Question: Here is my homepage

I want to extend the of my image to fit the whole screen. I know that I have to adjust the 'height' attribute, I did that, and nothing seems to work.
### CSS
'''
.hero {
background: #fff;
border-bottom: 8px solid #7ac9ed;
background: url('../img/hero-slider/boxfill2sm.jpg');
background-size: cover;
position: relative;
padding-top: 0;
height: auto;
}
'''
I tried 'height: auto;'. It doesn't do anything.
### HTML
'''
<section class="hero">
<div class="container-fluid no-margin no-padding">
<div class="col-md-8 col-sm-12 col-xs-12 col-lg-8" id="hero-left">
<div>
<div class="row">
<div class="bx-wrapper" style="max-width: 100%;"><div class="bx-viewport" style="width: 100%; overflow: hidden; position: relative; height: 391px;"><div class="hero-slider" style="width: auto; position: relative;">
<div class="slide first-slide" style="float: none; list-style: none; position: absolute; width: 1067px; z-index: 50; display: block;">
<div class="col-lg-5 col-md-5 col-sm-5 animated fadeInUp fadeInDown">
<h2 style="margin-top:50px;" class="text-left">MEET TUTTI.ED</h2>
<p>EFFECTIVE DIGITAL LEARNING</p>
<p>Tutti.ed is our educational software platform that empowers education companies to bring state-of-the-art digital learning products to market quickly.</p>
<a class="btn btn-primary" href="/tutti-ed">Learn More</a>
</div>
<div class="col-lg-7 col-md-7 col-sm-7 animated fadeInRight">
<!-- <div class="video"><img class="slider-img pull-right" src="img/hero-slider/tdApp1.jpg" width="689" height="659" alt="Components and Styles"/></div> -->
<!-- <img class="iphone" src="img/hero-slider/iphone.png" width="649" height="400" alt="Coming Soon Page"/> -->
</div>
</div>
<div class="slide" style="float: none; list-style: none; position: absolute; width: 1067px; z-index: 0; display: none;">
<div class="col-lg-5 col-md-5 col-sm-5 animated fadeInUp">
<h2 style="margin-top:50px;" class="text-left">MEET TUTTI.DEV</h2>
<p>BY DEVELOPERS, FOR DEVELOPERS</p>
<p>Tutti.dev is our cloud application suite that enables software teams to work more effectively and efficiently. Get it together with Tutti!</p>
<a class="btn btn-primary" href="/tutti-dev">Learn more</a>
</div>
<div class="col-lg-7 col-md-7 col-sm-7 animated fadeInRight">
<!-- <div class="video"><img class="slider-img pull-right" src="img/hero-slider/tdApp1.jpg" width="689" height="659" alt="Components and Styles"/></div> -->
</div>
</div>
<div class="slide" style="float: none; list-style: none; position: absolute; width: 1067px; z-index: 0; display: none;">
<div class="col-lg-5 col-md-5 col-sm-5 animated fadeInUp">
<h2 style="margin-top:70px;" class="text-left">WHY AVENIROS?</h2>
<p>Our team has been building content delivery platforms for over 20 years. We have experience with development from large scale LMS installations to mobile applications. We can offer full turn-key technical services for your content or help your technical team get to market on time.
</p>
<a class="btn btn-primary" href="#" data-scrollto="#about">About us</a>
</div>
<div class="col-lg-7 col-md-7 col-sm-7 animated fadeInRight">
<div class="video">
<!-- <img class="slider-img pull-right" src="img/hero-slider/tdApp1.jpg" width="689" height="659" alt="Components and Styles"/> -->
<!--
<img src="img/hero-slider/macbook.png" width="782" height="422" alt=""/>
<div class="vide-holder">
<iframe src="//player.vimeo.com/video/79036490?byline=0&amp;portrait=0&amp;color=ffeeac" width="720" height="405"></iframe>
</div>
-->
</div>
</div>
</div>
</div></div><div class="bx-controls bx-has-pager"><div class="bx-pager bx-default-pager"><div class="bx-pager-item"><a href="" data-slide-index="0" class="bx-pager-link active">1</a></div><div class="bx-pager-item"><a href="" data-slide-index="1" class="bx-pager-link">2</a></div><div class="bx-pager-item"><a href="" data-slide-index="2" class="bx-pager-link">3</a></div></div></div></div>
</div>
</div>
</div>
<!--Hero Slider-->
<div class=" col-xs-12 col-sm-12 col-md-4 col-lg-3 pull-right" id="hero-right" style="height: 496px;">
<div>
<div>
<div class="animated fadeInLeft">
<h1>Learnosity</h1>
<p>Did you know we are partnered with learnosity?</p>
<p>To learn more click the button below..filler. </p>
<a class="btn btn-primary" href="#">Learnosity</a>
</div>
</div>
</div>
<!--Close Hero Slider-->
</div>
</div>
</section>
'''
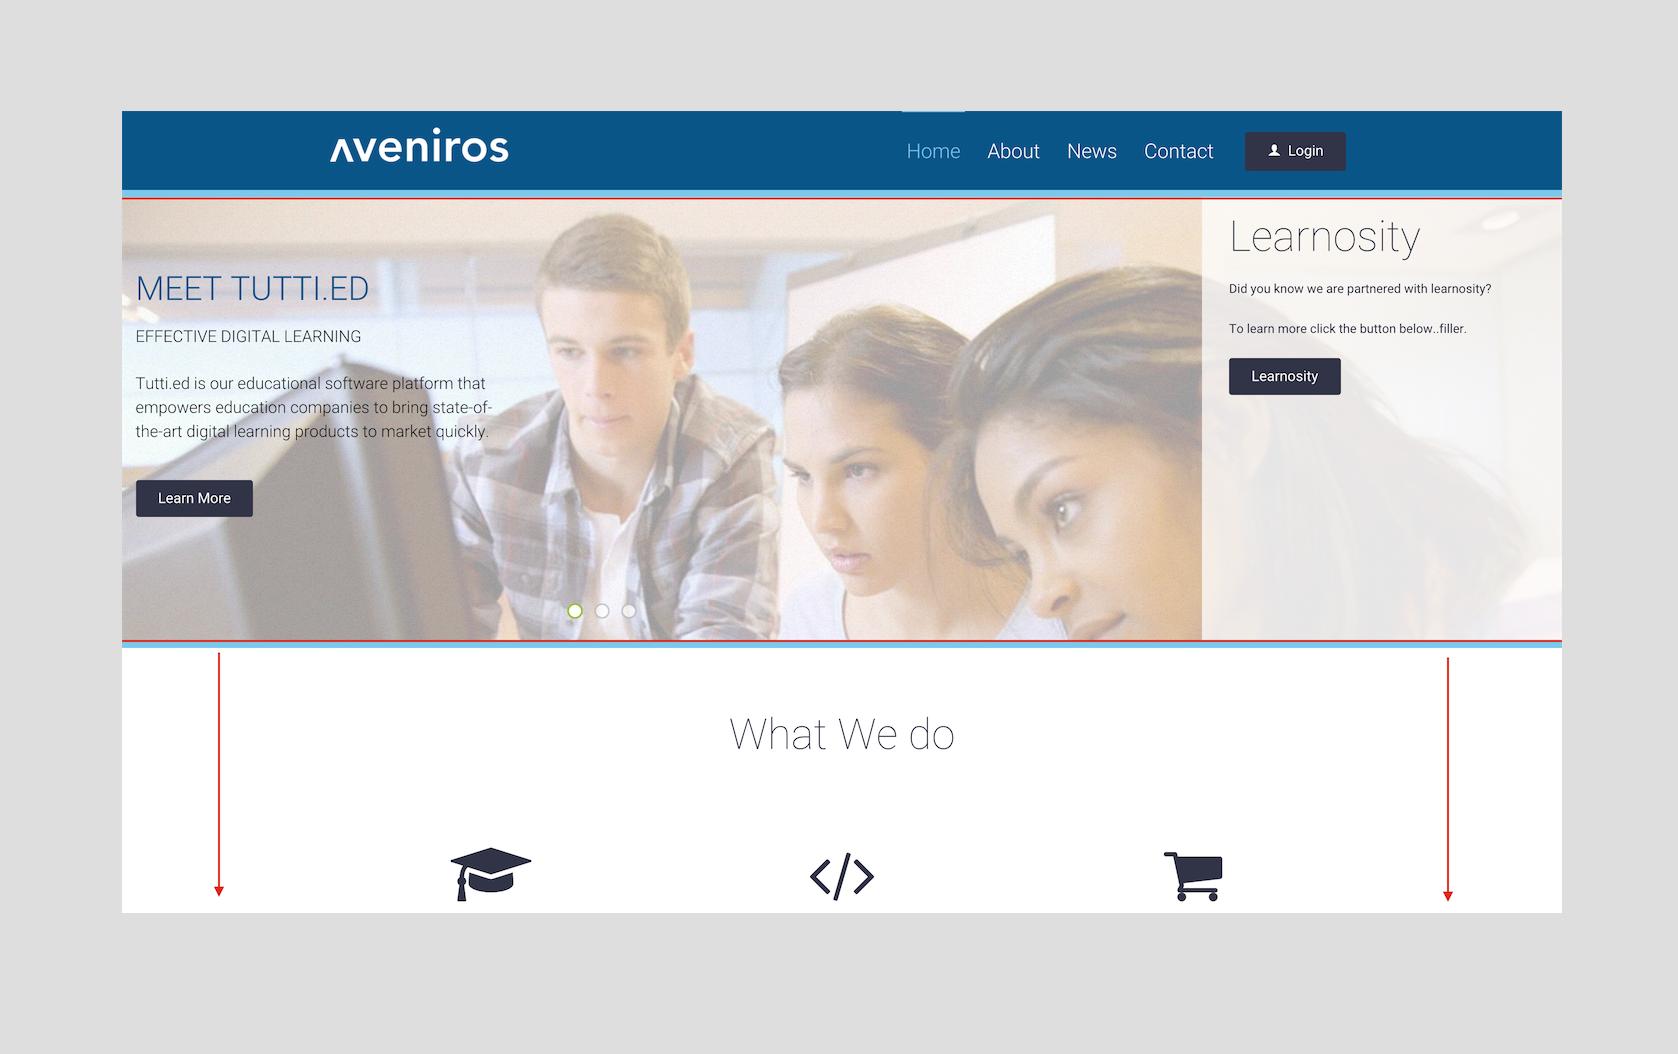
Answer: This should work
'''
.hero {
background: #fff;
border-bottom: 8px solid #7ac9ed;
background: url(j.jpg) no-repeat center center fixed;
-webkit-background-size: 100% 100%;
-moz-background-size: 100% 100%;
-o-background-size: 100% 100%;
background-size: 100% 100%;
position: relative;
padding-top: 0;
height: 100%;
width: 100%
}
'''